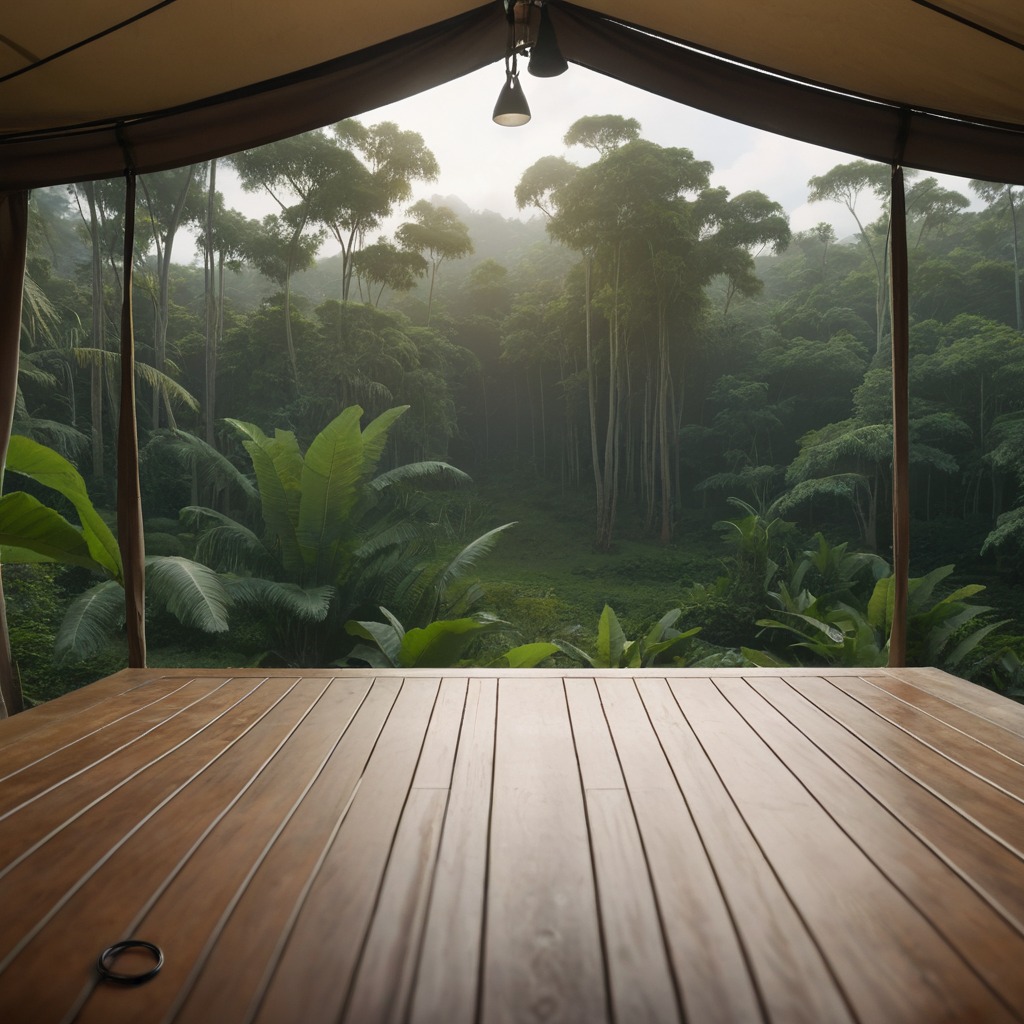
A rubber O-ring is lying on a wooden table.